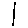
Label: line